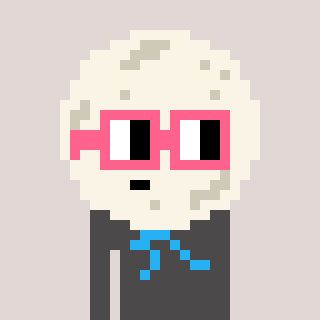
a pixel art character with square pink glasses, a moon-shaped head and a grayscale-colored body on a warm background